Question:
I have a problem in memory management, when navigate to specific 'UIViewController'
Example:
I have 3 'UIViewController' and use Storyboard modal segue and I stay in the first and I need go to the number 3 directly
I use this code works fine, but when i need return to the 1 and I if repeat this code. I receive a memory warning and crash later.
This is my code:
go to view 3 ->
'''
UIStoryboard *storybord = [UIStoryboard storyboardWithName:@"Main" bundle:nil];
UIViewController * viewTree = [storybord instantiateViewControllerWithIdentifier:@"Three"];
[self presentViewController:viewTree animated:YES completion:nil];
'''
go to view 1 ->
'''
UIStoryboard *storybord = [UIStoryboard storyboardWithName:@"Main" bundle:nil];
UIViewController * viewOne = [storybord instantiateViewControllerWithIdentifier:@"One"];
[self presentViewController:viewOne animated:YES completion:nil];
'''
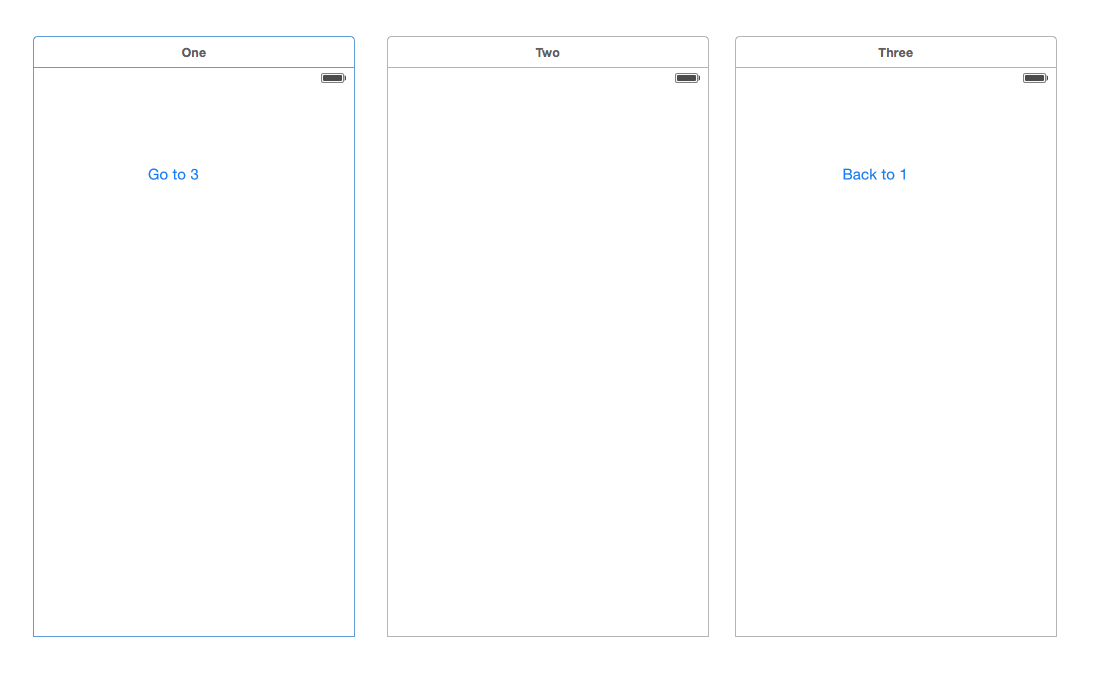
Answer: You must be constantly be presenting each view controller over each other, which is raising the memory warning issue. To present 'ViewControllerThree' use the following code in 'ViewControllerOne'
'''
@implementation ViewControllerOne
- (IBAction) goto3 {
UIStoryboard *storybord = [UIStoryboard storyboardWithName:@"Main" bundle:nil];
UIViewController * viewTree = [storybord instantiateViewControllerWithIdentifier:@"Three"];
// Brings you to the third view controller.
[self presentViewController:viewTree animated:YES completion:nil];
}
@end
'''
And then to go back to 'ViewControllerOne' implement this code in 'ViewControllerThree'
'''
@implementation ViewControllerThree
-(IBAction) backTo1 {
// Dismisses the third view and brings you back to the first view controller.
[self dismissViewControllerAnimated:YES completion:nil];
}
'''